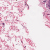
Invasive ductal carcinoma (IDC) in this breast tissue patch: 0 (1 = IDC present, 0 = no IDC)